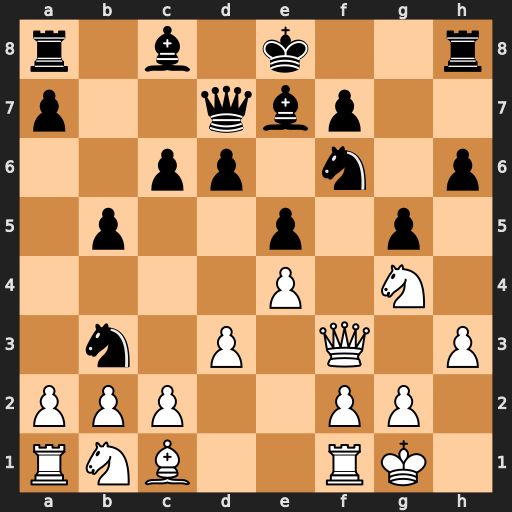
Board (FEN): r1b1k2r/p2qbp2/2pp1n1p/1p2p1p1/4P1N1/1n1P1Q1P/PPP2PP1/RNB2RK1
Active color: w
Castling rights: kq
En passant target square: -
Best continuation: Nxf6+ Bxf6 Qxf6 Nxa1 Qxh8+